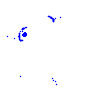
Particle: electron